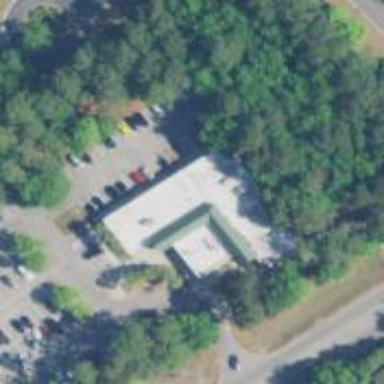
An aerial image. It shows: Government office.